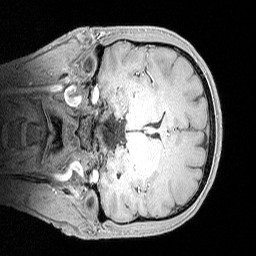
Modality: MP2RAGE
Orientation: coronal
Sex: male
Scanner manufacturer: siemens
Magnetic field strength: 3 T
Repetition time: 5 s
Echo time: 0.00292 s